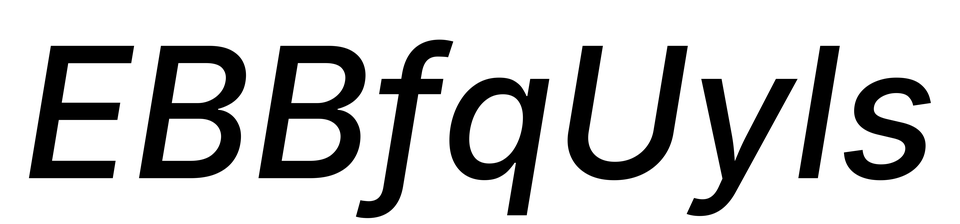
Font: Inter-Italic_Medium_Italic